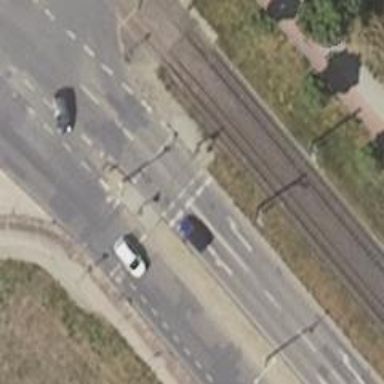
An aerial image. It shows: Traffic signals at road crossing.